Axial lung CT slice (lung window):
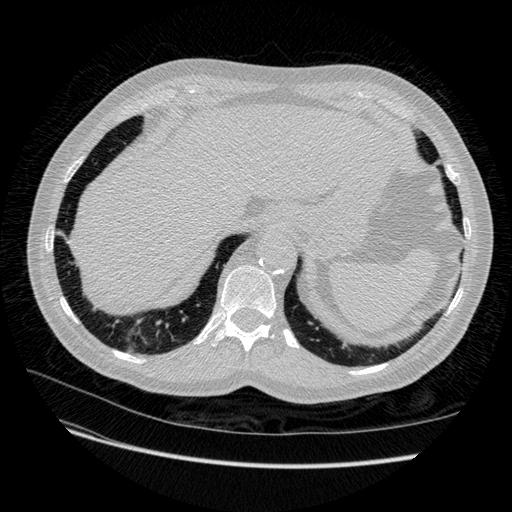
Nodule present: no